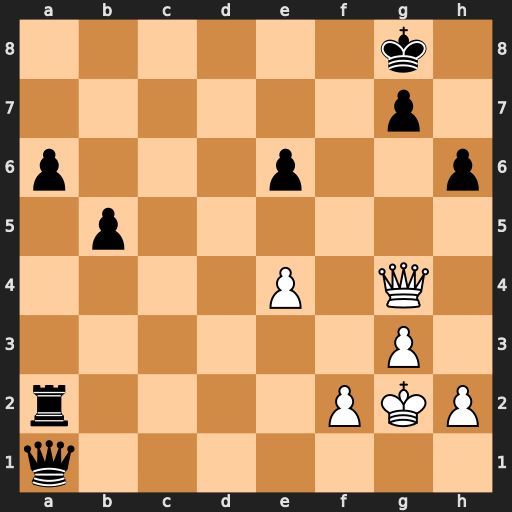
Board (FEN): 6k1/6p1/p3p2p/1p6/4P1Q1/6P1/r4PKP/q7
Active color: w
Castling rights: -
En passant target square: -
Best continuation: Qxe6+ Kh7 Qf5+ g6 Qf7+ Qg7 Qxa2